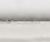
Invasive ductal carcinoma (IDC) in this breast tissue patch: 0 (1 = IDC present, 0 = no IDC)